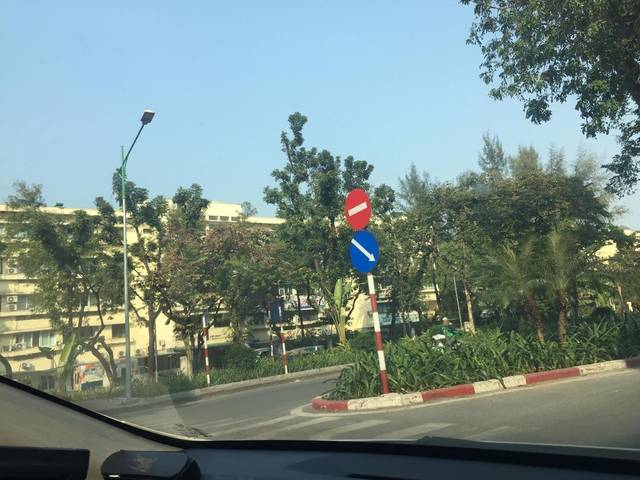
Region: Vietnam
Coordinates: 21.031, 105.818